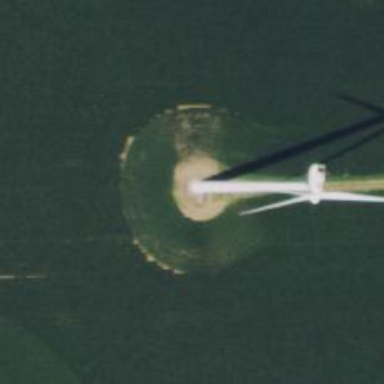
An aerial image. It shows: Wind generator powered by horizontal-axis wind turbine.